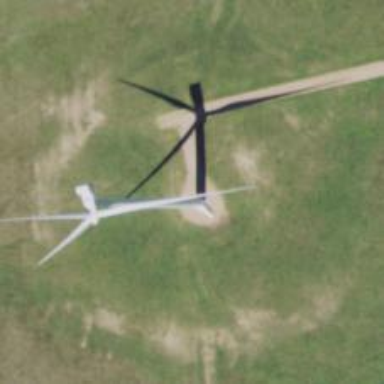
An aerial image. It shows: Wind generator powered by horizontal-axis wind turbine.